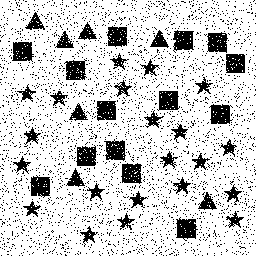
Squares: 14
Triangles: 7
Stars: 21
Total shapes: 42